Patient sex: M
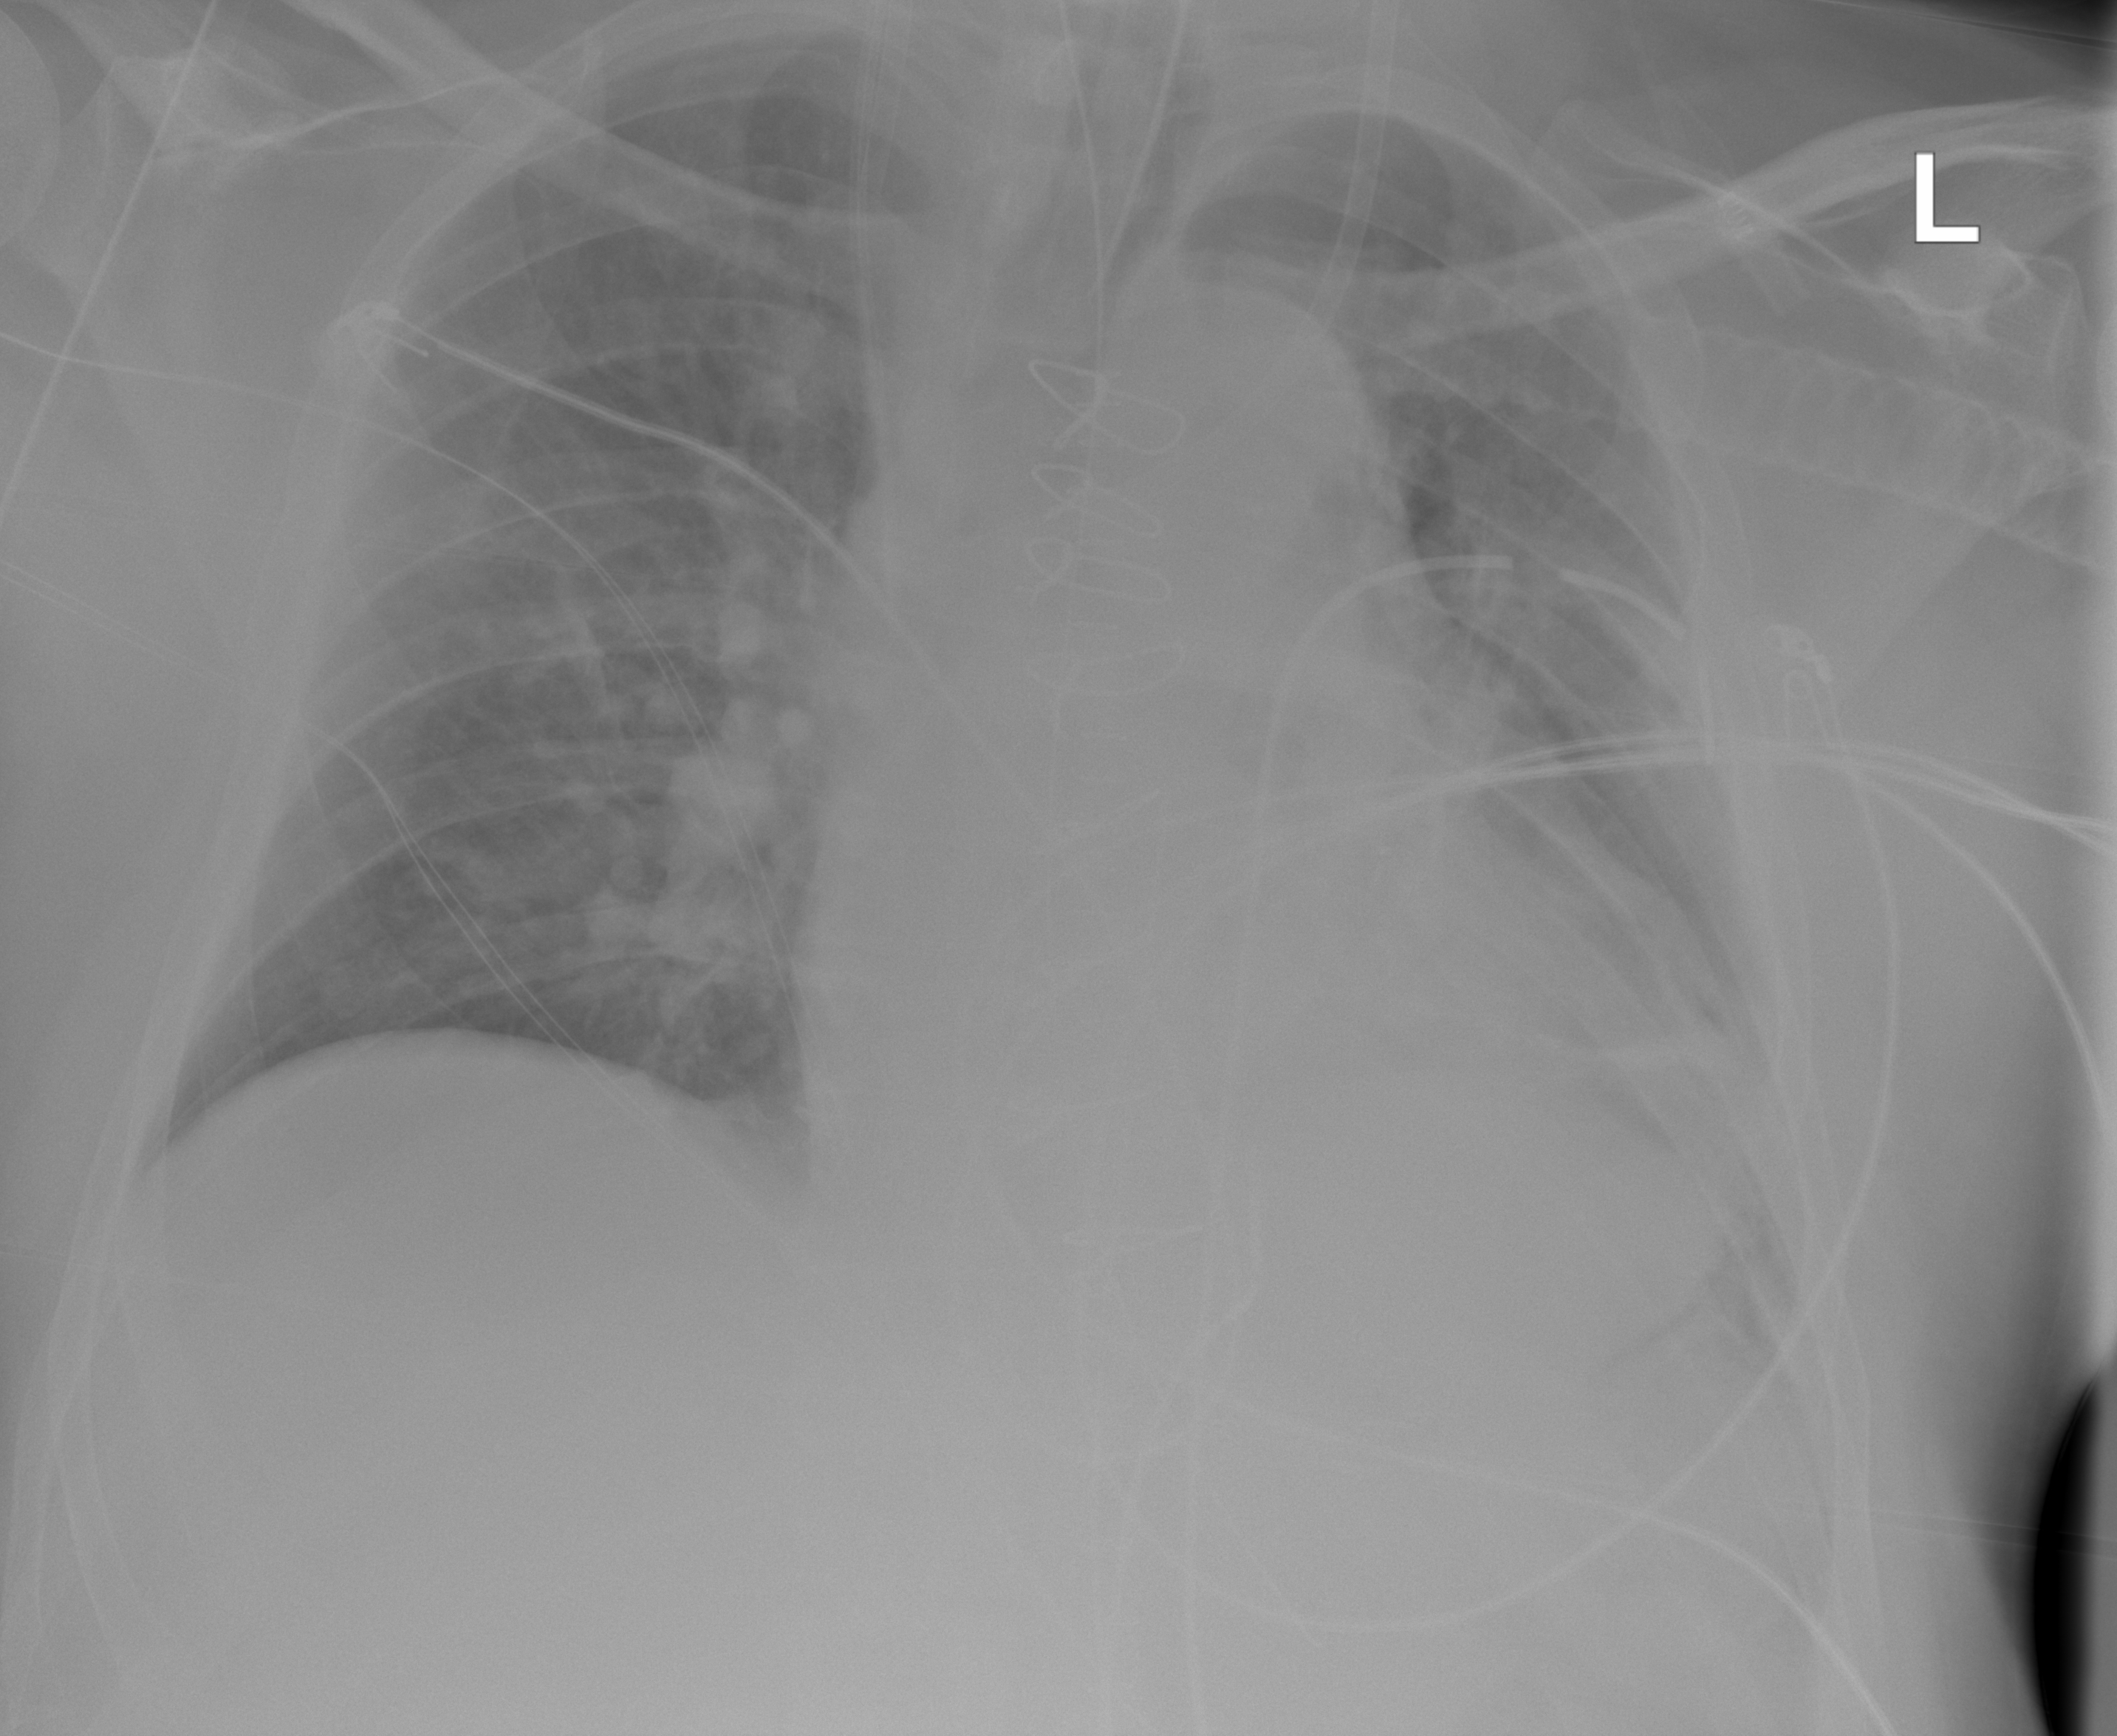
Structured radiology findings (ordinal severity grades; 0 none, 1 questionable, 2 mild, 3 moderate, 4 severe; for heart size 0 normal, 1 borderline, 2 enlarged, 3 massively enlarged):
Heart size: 2
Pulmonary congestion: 2
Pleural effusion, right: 0
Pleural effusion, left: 1
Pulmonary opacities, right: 2
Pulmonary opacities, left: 0
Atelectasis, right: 0
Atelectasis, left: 2